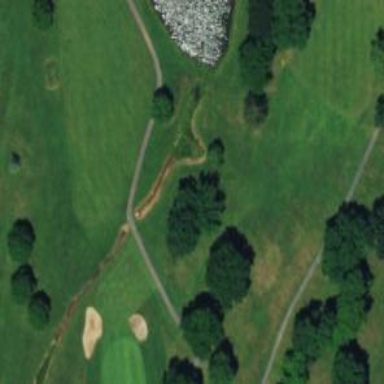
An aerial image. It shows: Path bridge with view of golf course.